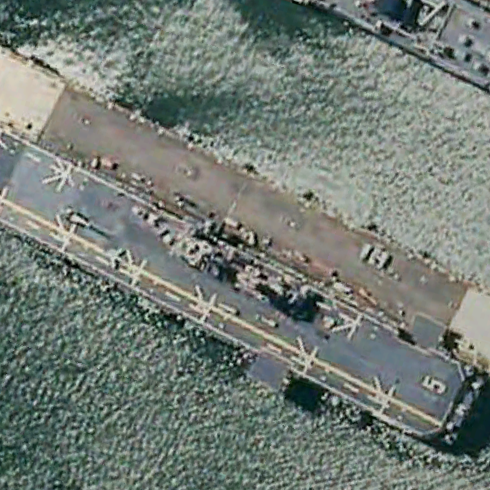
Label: assault